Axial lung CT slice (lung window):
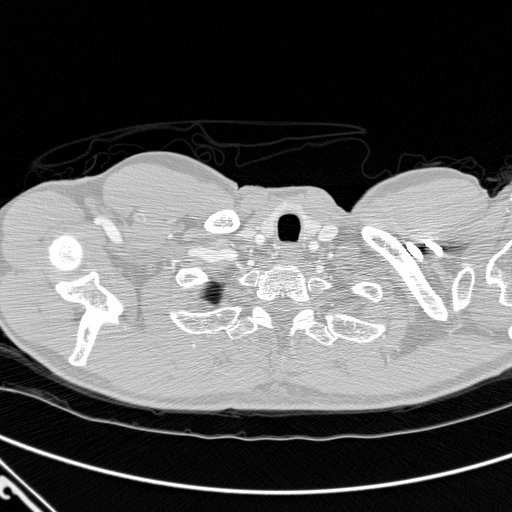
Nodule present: no